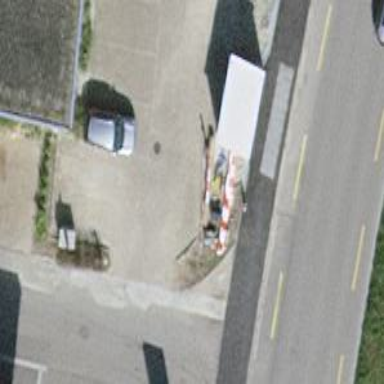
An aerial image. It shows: Parking aisle with paving stones surface.